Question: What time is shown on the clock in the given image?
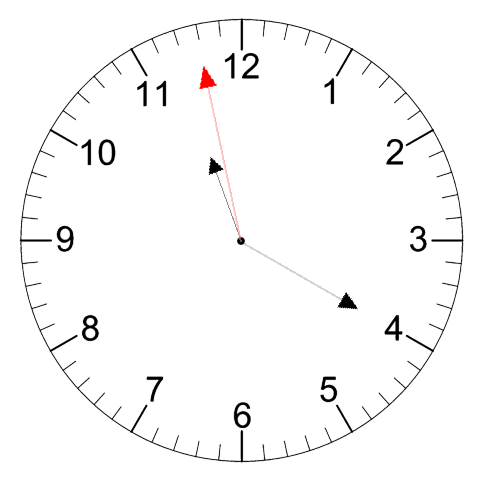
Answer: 11:19:58